Question:
I need to show items in dropdown menu in line. How can i make it?
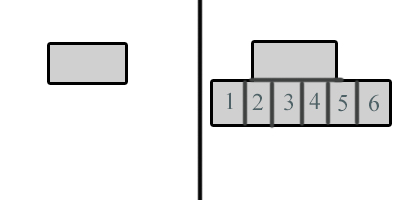
Answer: You will probably need to build the Control yourself. You can make a Composite Control consisting of a '<Button>' and a '<ListBox>' to emulate what you're trying to do. It is actually pretty easy.
For example:
'''
<Button Content="{Binding SelectedItem.Song, FallbackValue=Show List, ElementName=myListBox}" Height="100" Click="Button_Click"></Button>
<ListBox x:Name="myListBox" Height="60" Visibility="Collapsed">
<ListBox.ItemsPanel>
<ItemsPanelTemplate>
<StackPanel Orientation="Horizontal"/>
</ItemsPanelTemplate>
</ListBox.ItemsPanel>
<ListBox.ItemTemplate>
<DataTemplate>
<Border BorderBrush="Red" BorderThickness="1" Height="50" Padding="15,0">
<TextBlock VerticalAlignment="Center">
<Run Text="{Binding Song}"></Run>
</TextBlock>
</Border>
</DataTemplate>
</ListBox.ItemTemplate>
</ListBox>
'''
---
What I did here is programmed a Button with its 'Content' Binded to the ListBox's SelectedItem which has .Song Property, if none is selected it falls back to "Show List"
When the user clicks on the button it should hide/show the list box depending on its current Visibility.
'''
private void Button_Click(object sender, RoutedEventArgs e)
{
if (this.myListBox.Visibility == System.Windows.Visibility.Collapsed)
{
this.myListBox.Visibility = System.Windows.Visibility.Visible;
}
else
this.myListBox.Visibility = System.Windows.Visibility.Collapsed;
}
'''
---
Your job is to wrap all this up inside a nice UserControl or you can just use it as is.
Here are some screenshots of it in action: